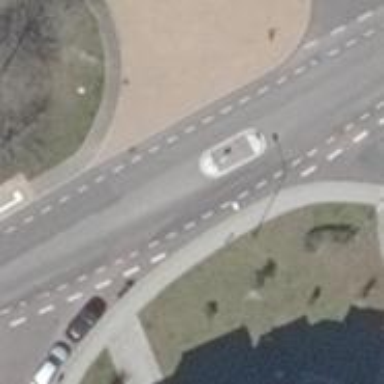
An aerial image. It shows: Tertiary road with advisory cycle lane on asphalt surface.